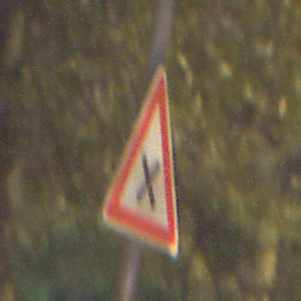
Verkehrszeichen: KreuzungOderEinmuendung
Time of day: Night
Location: Outdoor (Suburban)
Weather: PartlyCloudy
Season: NotSpecified
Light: Artificial